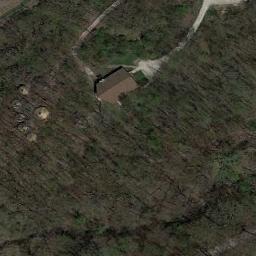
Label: sparse_residential